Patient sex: F
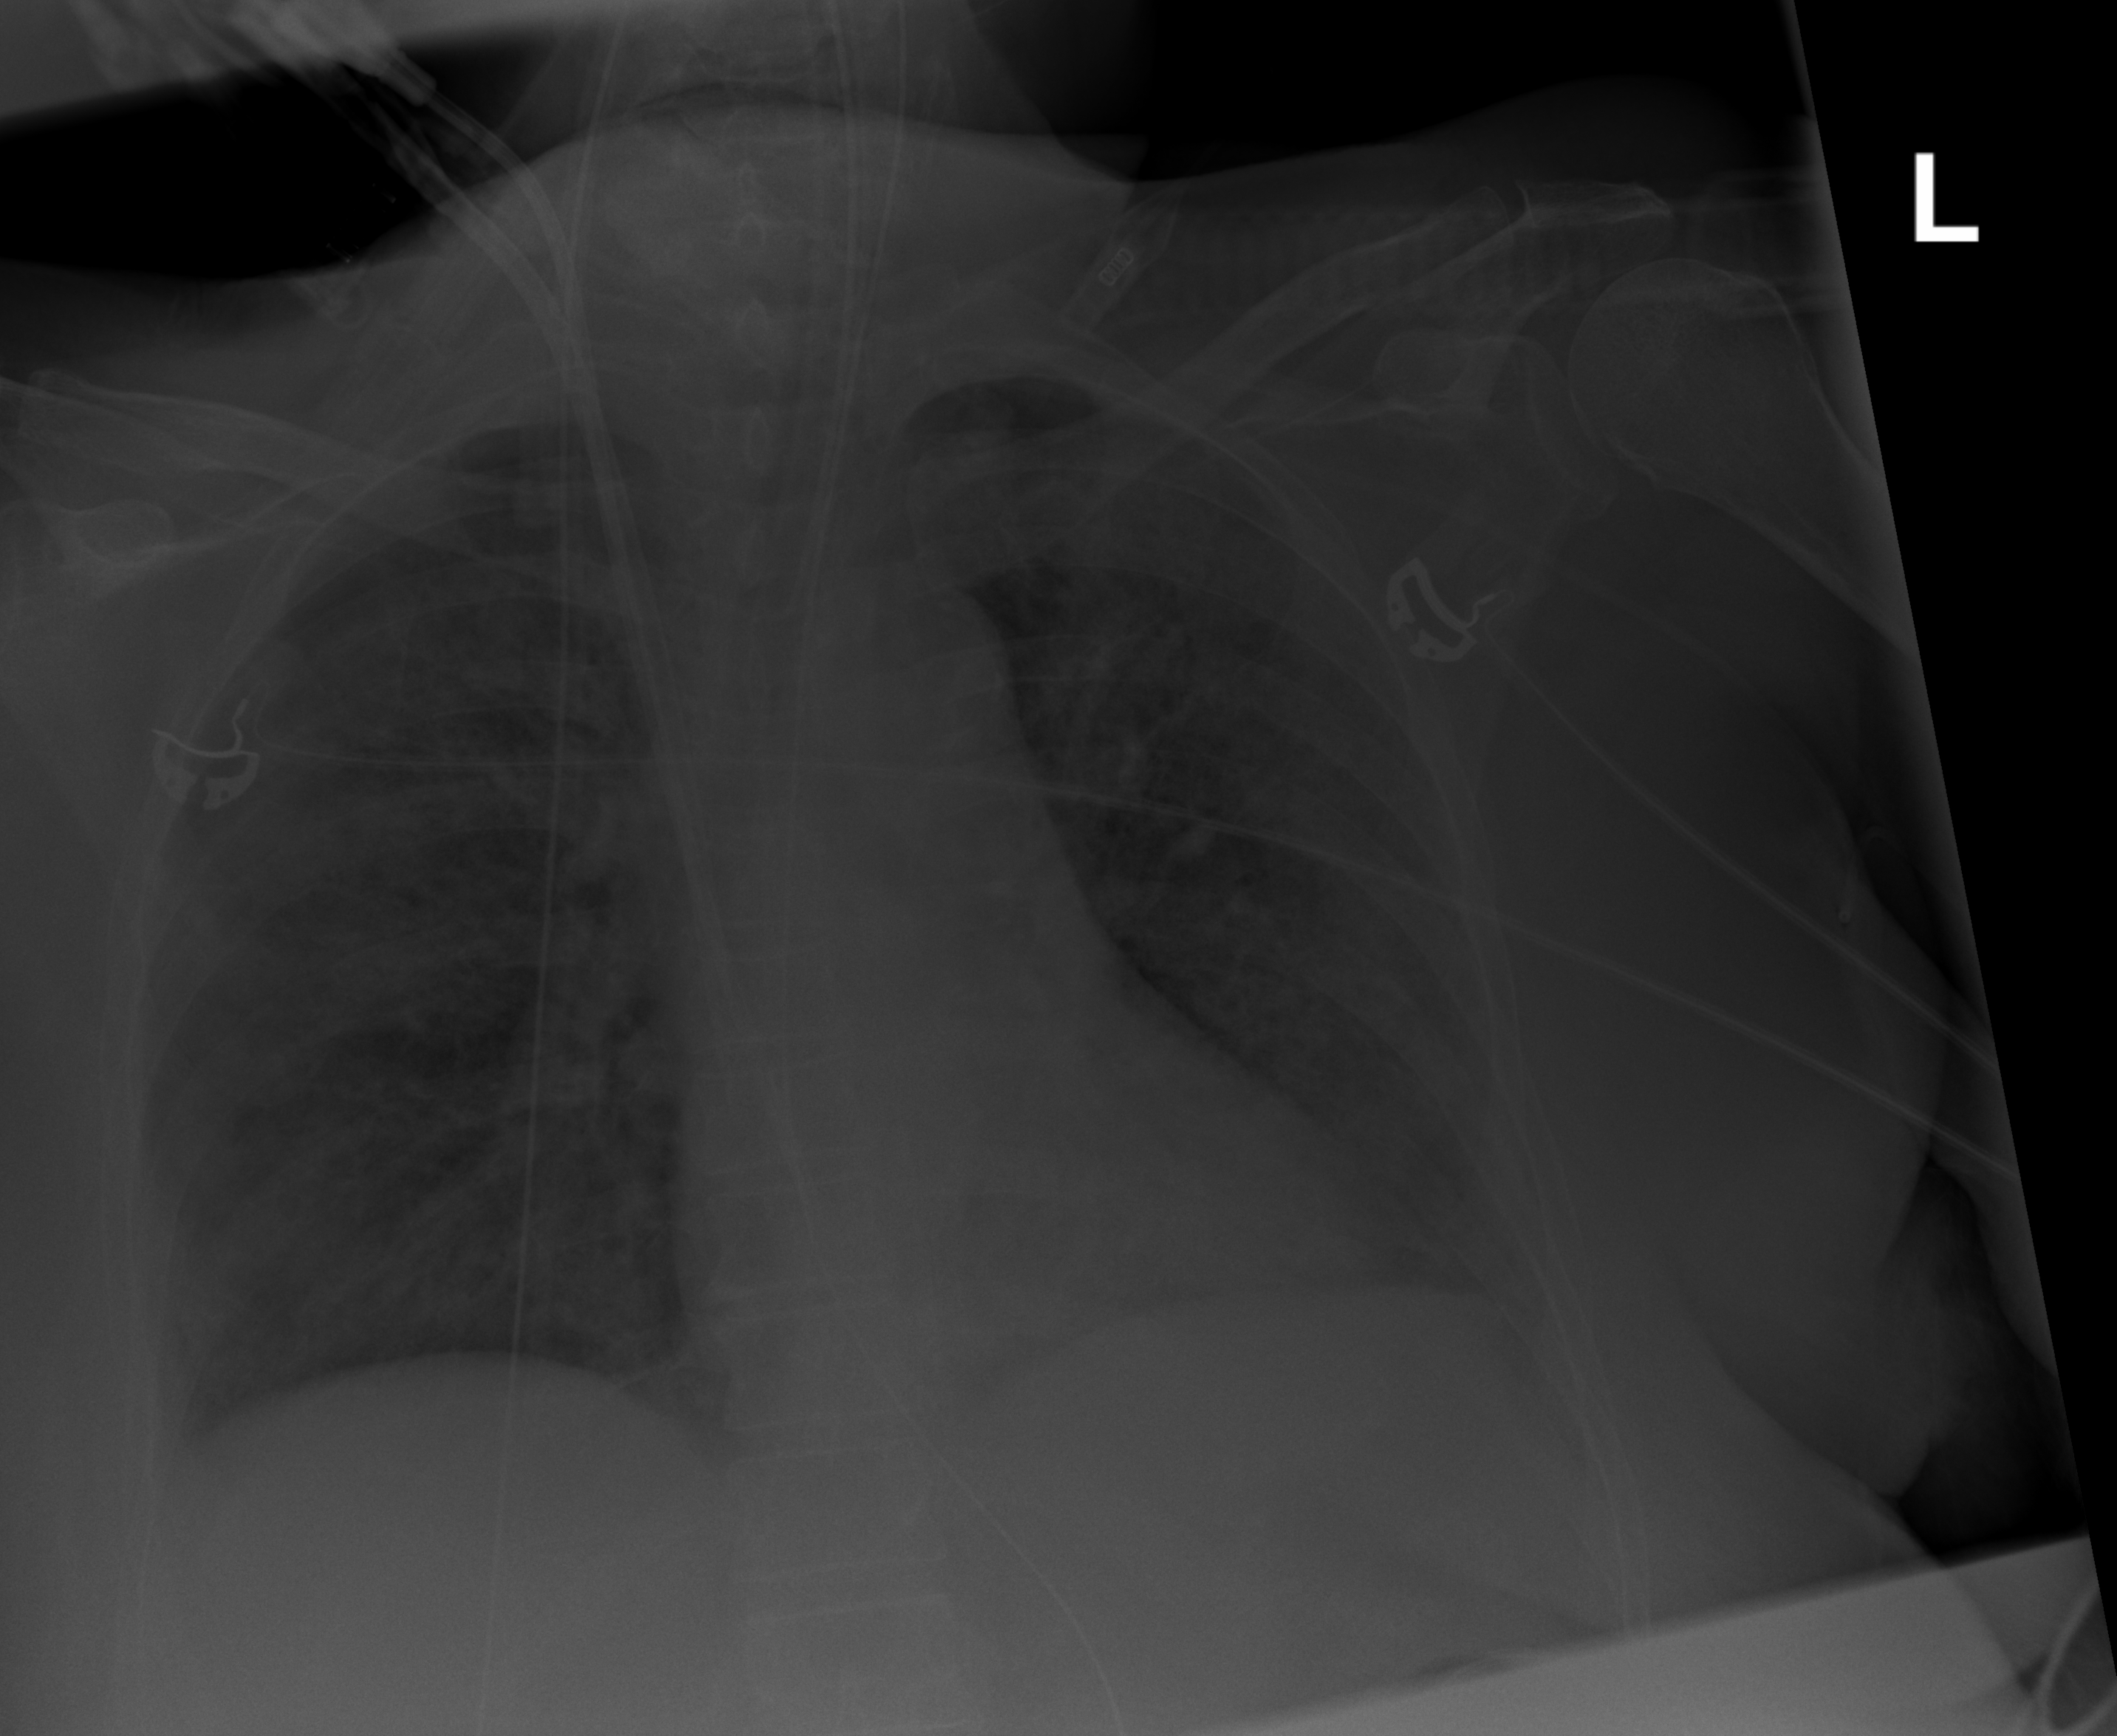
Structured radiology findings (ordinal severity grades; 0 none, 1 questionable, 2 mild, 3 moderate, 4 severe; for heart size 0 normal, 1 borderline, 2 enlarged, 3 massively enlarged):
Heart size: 0
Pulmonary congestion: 3
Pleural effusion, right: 0
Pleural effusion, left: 0
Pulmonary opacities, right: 2
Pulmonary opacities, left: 2
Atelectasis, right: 2
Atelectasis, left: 2